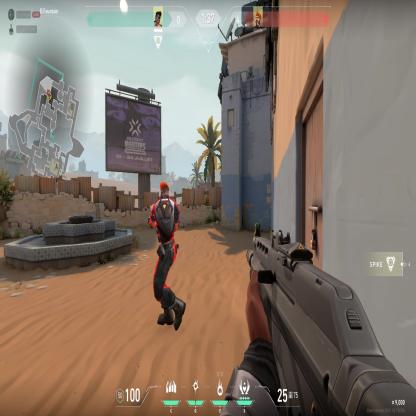
Label: enemy